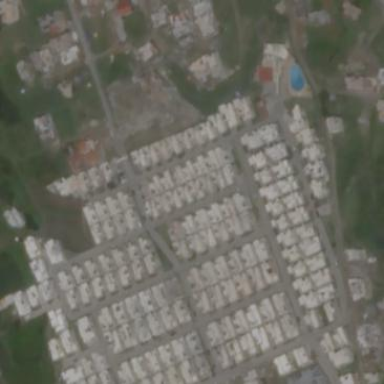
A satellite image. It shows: Residential area.